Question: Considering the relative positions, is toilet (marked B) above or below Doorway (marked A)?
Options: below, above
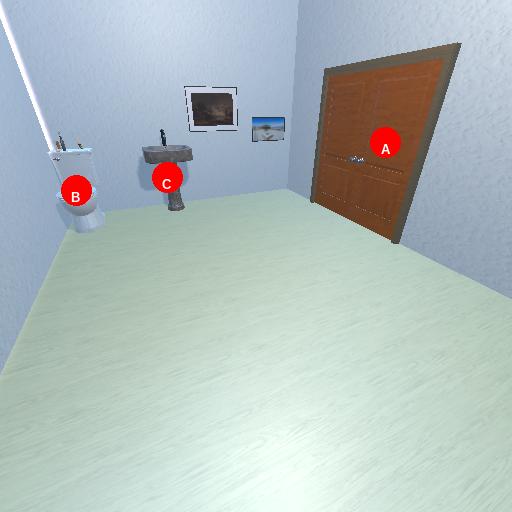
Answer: below